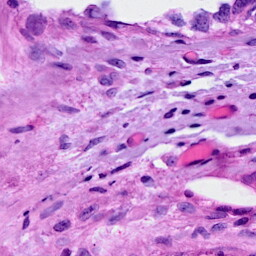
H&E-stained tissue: Breast